Question: Hi i have one table "TABLE_OBJECTIVE" with 1 question and 4 option which i accept from
EditText. My question is that how to show this Question as parent and 4 option as child
in expandable list view. i use some code but it doesn't display question and display only
one option out of 4.
Here is my sample code.
'''
public class ObjectiveExamActivity extends ExpandableListActivity {
@SuppressWarnings("unchecked")
public void onCreate(Bundle savedInstanceState) {
try{
super.onCreate(savedInstanceState);
setContentView(R.layout.displayobjectiveque);
Intent intent=getIntent();
setResult(RESULT_OK, intent);
SimpleExpandableListAdapter expListAdapter =
new SimpleExpandableListAdapter(
this,
createGroupList(),
R.layout.group_row,
new String[] { "Group Item" },
new int[] { R.id.row_name },
createChildList(),
R.layout.child_row,
new String[] {"Sub Item"},
new int[] { R.id.grp_child}
);
setListAdapter( expListAdapter );
}catch(Exception e){
System.out.println("Errrr +++ " + e.getMessage());
}
}
@SuppressWarnings("unchecked")
private List createGroupList() {
ArrayList result = new ArrayList();
final MySQLiteHelper m=new MySQLiteHelper(getBaseContext());
final ArrayList<ObjectiveWiseQuestion> LocWiseProfile= (ArrayList<ObjectiveWiseQuestion>) m.getAllObjectiveQuestion();
for (final ObjectiveWiseQuestion cn : LocWiseProfile)
{
HashMap m1=new HashMap();
m1.put("Question",cn.getQuestion());
result.add(m1);
}
return (List)result;
}
@SuppressWarnings("unchecked")
private List createChildList()
{
final MySQLiteHelper m=new MySQLiteHelper(getBaseContext());
final ArrayList<ObjectiveWiseQuestion> LocWiseProfile= (ArrayList<ObjectiveWiseQuestion>) m.getAllObjectiveQuestion();
ArrayList result = new ArrayList();
for (final ObjectiveWiseQuestion cn : LocWiseProfile)
{
/* each group need each HashMap-Here for each group we have 4 subgroups */
ArrayList secList = new ArrayList();
for(ObjectiveWiseQuestion cn1: LocWiseProfile)
{
HashMap child = new HashMap();
//child.putAll(cn.getOptionA(),cn.getOptionB(),cn.getOptionC());
child.put( "Sub Item", "Sub Item " + cn.getOptionA() );
child.put("", cn.getOptionB());
child.put("Option C", cn.getOptionC());
child.put("Option D", cn.getOptionD());
secList.add( child );
}
result.add( secList );
}
return result;
}
'''
I really don't understand where the problem in my code.
Please give me some hint or reference.
Here is image of emulator which show only one item.
I have 4 option(Google,Samsung,Nokia,Onida).
Thanks in Advance.

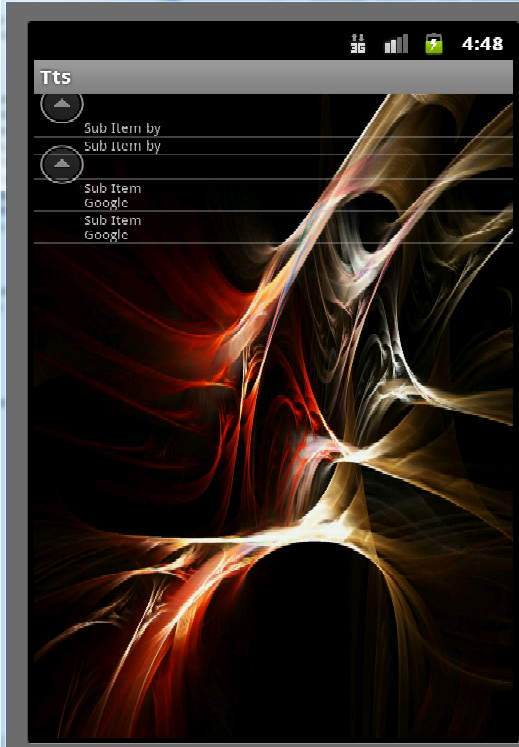
Answer: Hi please try this code its working fine for me for one question but as i used array list and hashmap you can use length and size functions for multiple questions
'''
public class ShowQuiz extends Activity {
/** Called when the activity is first created. */
ExpandableListView expandableListView;
HashMap<String, Options> hashMap;
@Override
public void onCreate(Bundle savedInstanceState) {
super.onCreate(savedInstanceState);
setContentView(R.layout.main);
Options options=new Options();
hashMap=new HashMap<String, Options>(1);
hashMap.put("Which is Domestic Animal?", options);
expandableListView=(ExpandableListView) findViewById(R.id.ev);
expandableListView.setAdapter(new QuizQuestionAdapter());
}
class QuizQuestionAdapter extends BaseExpandableListAdapter
{
@Override
public Object getChild(int groupPosition, int childPosition) {
// TODO Auto-generated method stub
return hashMap.get(0).fetchOptions().get(childPosition);
}
@Override
public long getChildId(int groupPosition, int childPosition) {
// TODO Auto-generated method stub
return 0;
}
@Override
public View getChildView(int groupPosition, int childPosition,
boolean isLastChild, View convertView, ViewGroup parent) {
// TODO Auto-generated method stub
TextView textView=new TextView(ShowQuiz.this);
textView.setText(hashMap.get("Which is Domestic Animal?").getQuestion(childPosition).toString());
return textView;
}
@Override
public int getChildrenCount(int groupPosition) {
// TODO Auto-generated method stub
return 4;
}
@Override
public Object getGroup(int groupPosition) {
// TODO Auto-generated method stub
return hashMap.get(0);
}
@Override
public int getGroupCount() {
// TODO Auto-generated method stub
return 1;
}
@Override
public long getGroupId(int groupPosition) {
// TODO Auto-generated method stub
return 0;
}
@Override
public View getGroupView(int groupPosition, boolean isExpanded,
View convertView, ViewGroup parent) {
// TODO Auto-generated method stub
TextView textView=new TextView(ShowQuiz.this);
textView.setText("Which is Domestic Animal?");
return textView;
}
@Override
public boolean hasStableIds() {
// TODO Auto-generated method stub
return false;
}
@Override
public boolean isChildSelectable(int groupPosition, int childPosition) {
// TODO Auto-generated method stub
return false;
}
}
class Options
{
ArrayList<String> optns;
Options()
{
optns=new ArrayList<String>(4);
optns.add("rat");
optns.add("cat");
optns.add("dog");
optns.add("tiger");
}
public ArrayList<String> fetchOptions()
{
return this.optns;
}
public String getQuestion(int position)
{
return optns.get(position);
}
}
}
'''